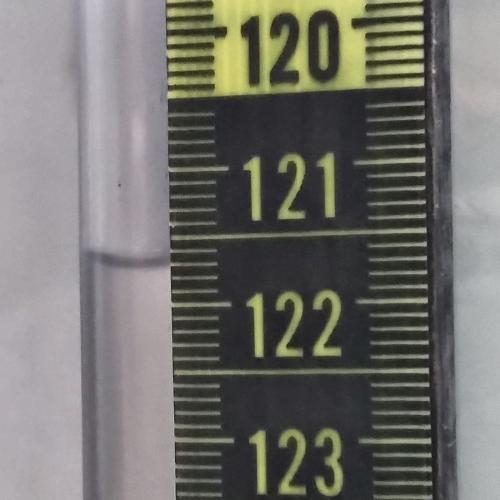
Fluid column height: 121.7 cm